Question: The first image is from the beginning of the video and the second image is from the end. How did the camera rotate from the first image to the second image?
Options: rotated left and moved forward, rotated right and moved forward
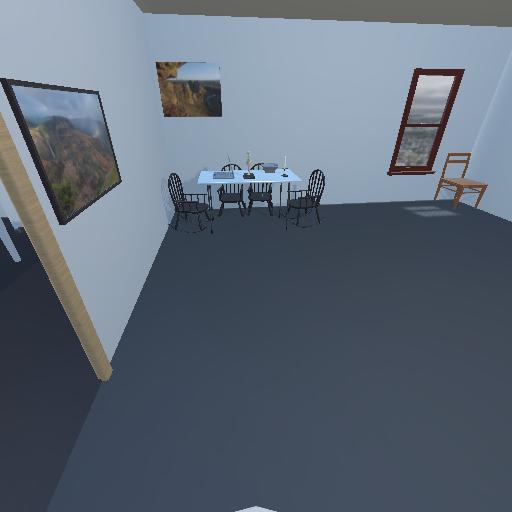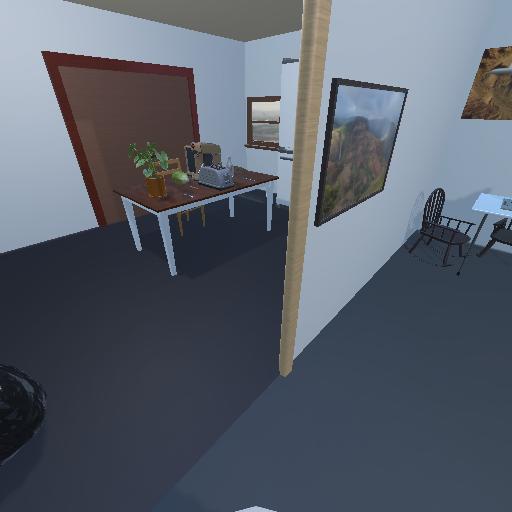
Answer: rotated left and moved forward